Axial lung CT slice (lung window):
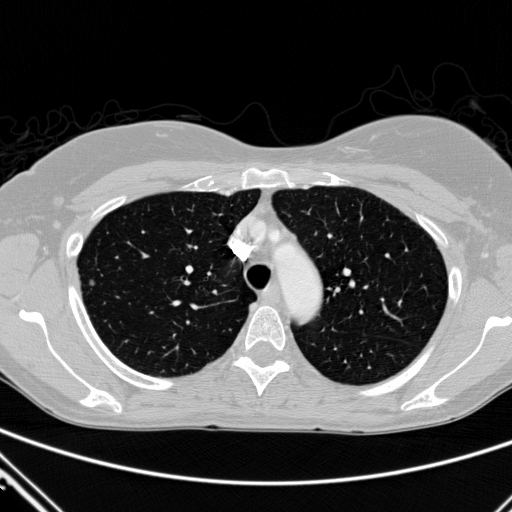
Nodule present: yes
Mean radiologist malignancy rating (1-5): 2